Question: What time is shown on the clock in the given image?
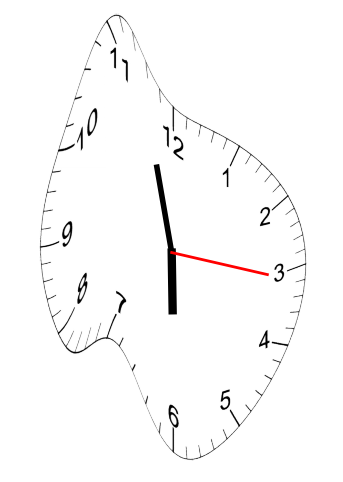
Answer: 05:57:16